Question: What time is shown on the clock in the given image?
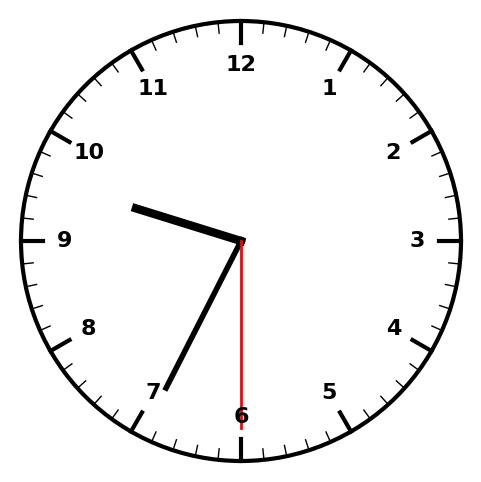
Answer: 09:34:30